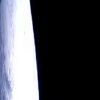
Label: space